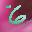
Label: 6